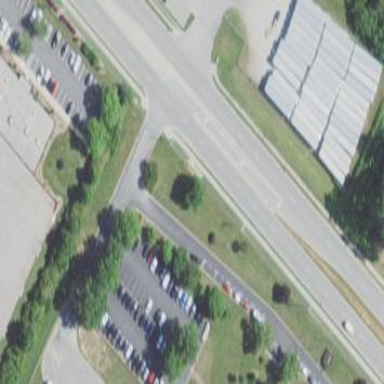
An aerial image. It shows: Parking area.